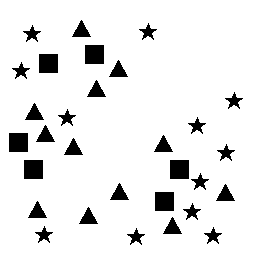
Squares: 6
Triangles: 12
Stars: 12
Total shapes: 30